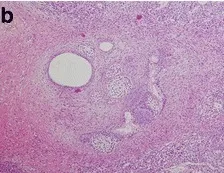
Histopathological findings of the resected testicular tumor. And immature teratoma (100x).
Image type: pathology (h&e)